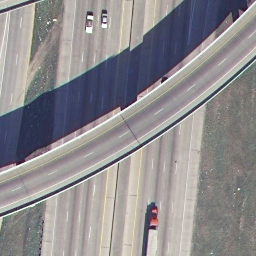
Label: overpass